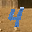
Label: 4